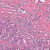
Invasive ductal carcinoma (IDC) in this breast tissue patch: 1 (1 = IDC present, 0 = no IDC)